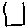
Label: square